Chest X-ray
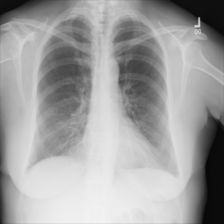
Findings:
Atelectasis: positive
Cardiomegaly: negative
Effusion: negative
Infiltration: negative
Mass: negative
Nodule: negative
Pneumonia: negative
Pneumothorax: negative
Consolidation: negative
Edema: negative
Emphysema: negative
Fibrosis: positive
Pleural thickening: negative
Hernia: negative